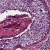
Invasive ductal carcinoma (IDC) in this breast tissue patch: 0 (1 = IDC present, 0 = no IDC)